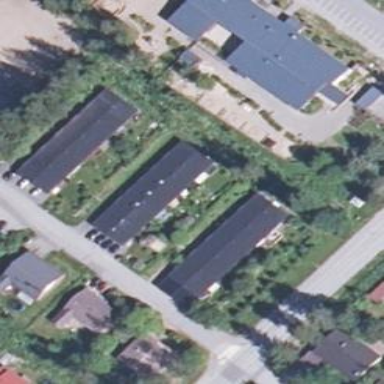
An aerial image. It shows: Terrace building.